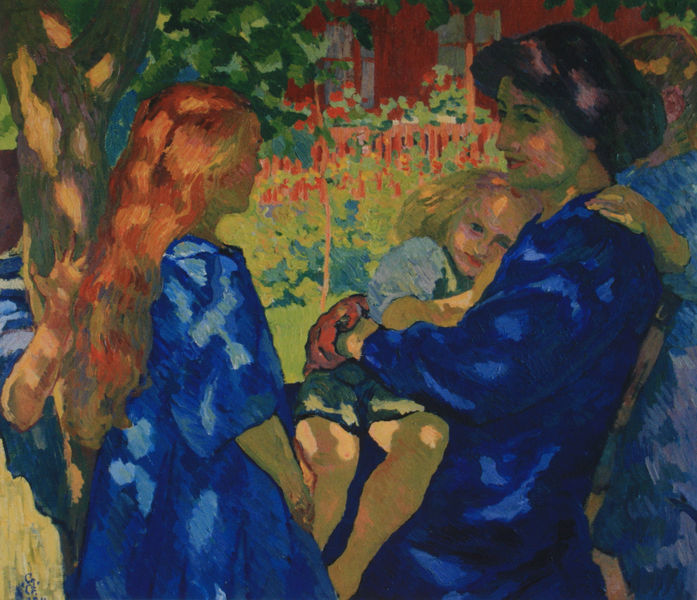
Titel: Sotto il sambuco, Unter dem Holunder
Künstler: Giovanni Giacometti
Institution: Privatbesitz
Schlagwörter: baum, blau, gemälde, hand, schatten, bäume, frauen, gelb, grün, impressionismus, mädchen, sitzen, blumen, braun, fenster, frau, haar, holz, kleid, kleider, licht, renoir, schwarz, stuhl, haus, park, rot, zaun, expressionismus, schleife, blond, hose, arm, falten, lang, tragen, natur, stamm, sonne, gewand, haare, familie, kind, mutter, tochter, schulter, kinder, garten, beine, sommer, umarmung, abstrakt, farbe, baby, van gogh, jugendstil, junge, schoß, striche, geschwister, rothaarig, umarmen, veranda, macke, gespreizt, flecken, rinde, balu, freien, verstecken, töchter, mütter, baume, shorts, eot, auflegen, hnad, vereanda, gespreitz